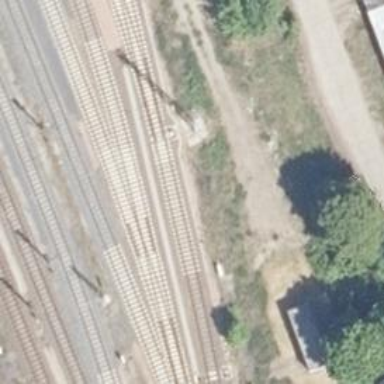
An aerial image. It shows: Railway switch.